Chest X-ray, AP view. Patient: 66 years old, sex F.
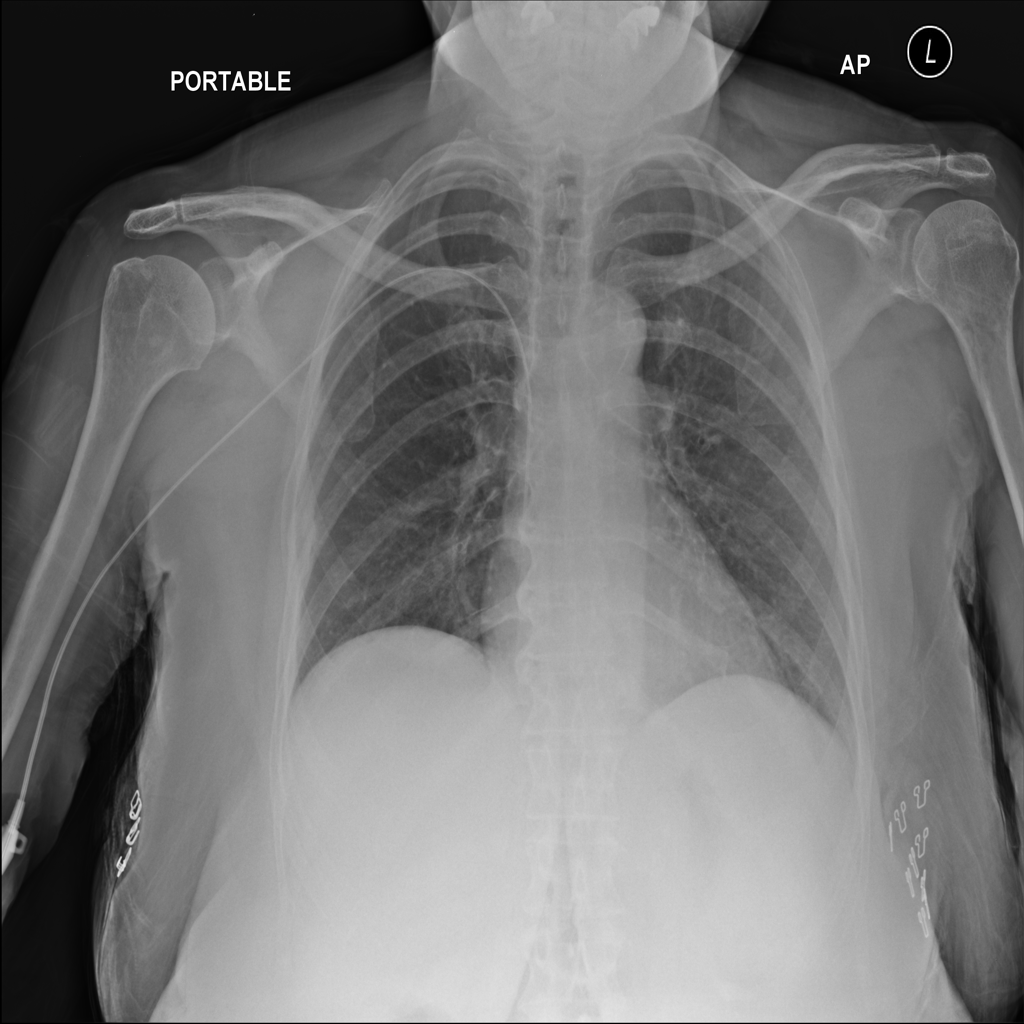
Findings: No Finding